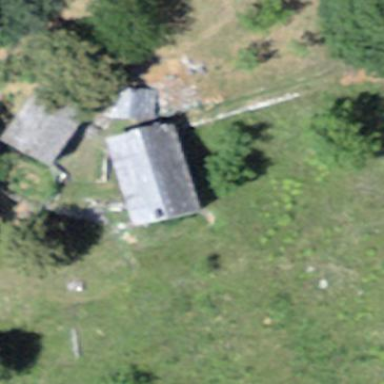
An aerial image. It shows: Cabin.